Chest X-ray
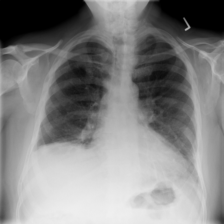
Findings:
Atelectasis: negative
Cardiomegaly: negative
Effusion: negative
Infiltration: negative
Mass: negative
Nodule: negative
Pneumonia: negative
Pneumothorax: negative
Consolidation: negative
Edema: negative
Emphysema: negative
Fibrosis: negative
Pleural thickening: negative
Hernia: negative